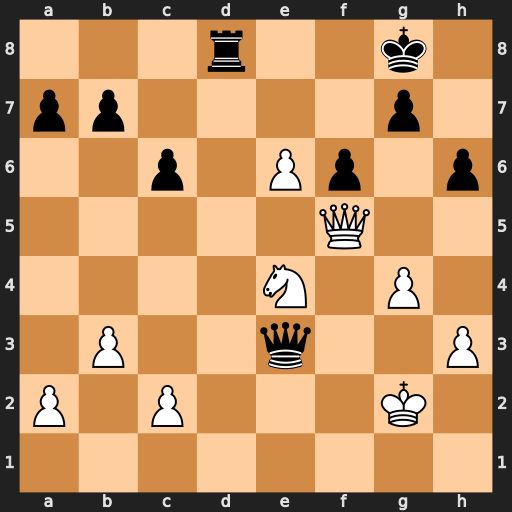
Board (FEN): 3r2k1/pp4p1/2p1Pp1p/5Q2/4N1P1/1P2q2P/P1P3K1/8
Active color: w
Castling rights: -
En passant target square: -
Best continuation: Nxf6+ gxf6 Qg6+ Kh8 Qxf6+